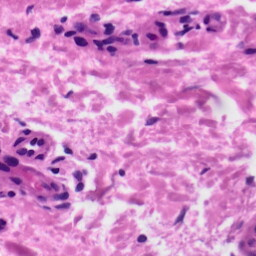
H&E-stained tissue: Skin